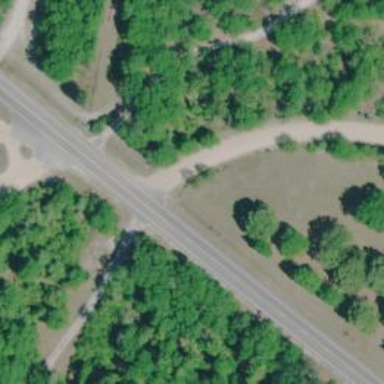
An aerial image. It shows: Asphalt road classified as primary highway.